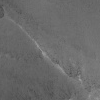
Atmospheric dust classification: not_dusty